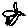
Label: bird